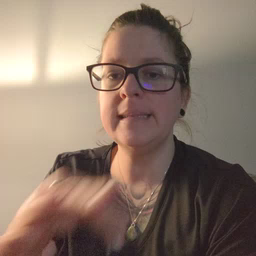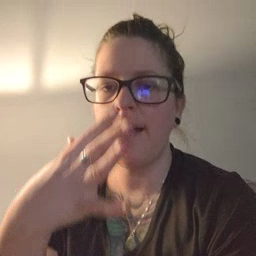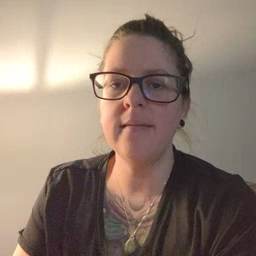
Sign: snack